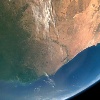
Label: land